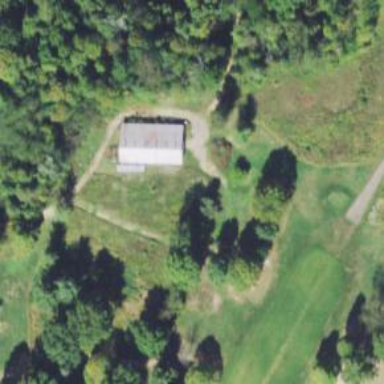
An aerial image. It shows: Path for golf carts.